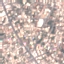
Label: Residential